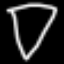
Label: diamond